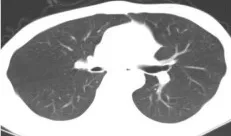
Computed tomography (CT) scan of the chest. (A) As part of his evaluation after haematopoietic stem cell transplantation, chest CT was unremarkable on day + 92.
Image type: radiology (ct)